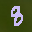
Label: 8